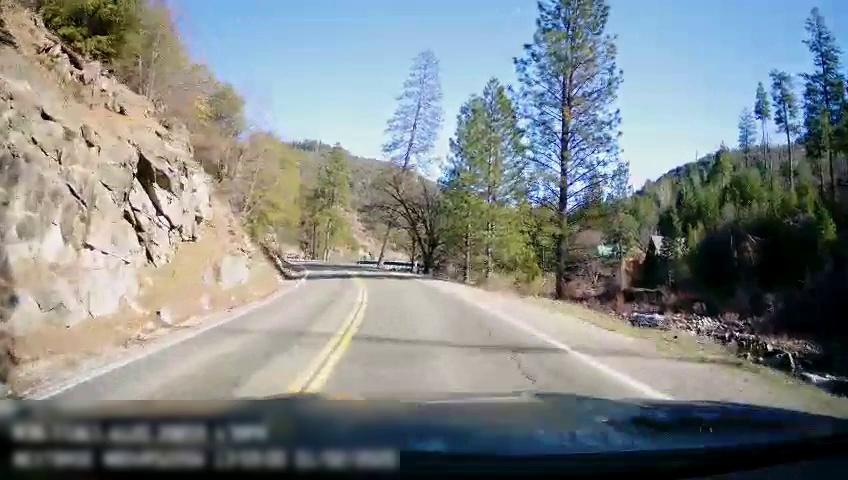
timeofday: Day
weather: Sunny
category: Drivable Space
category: Drivable Space
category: Lanes | Opposite Lane
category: Lanes | Current Lane
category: Lanes | Opposite Lane
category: Lanes | Current Lane